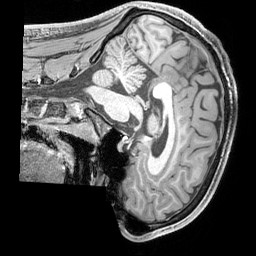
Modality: T1w
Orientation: sagittal
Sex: male
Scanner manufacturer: siemens
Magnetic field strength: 3 T
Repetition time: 2.3 s
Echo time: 0.00226 s